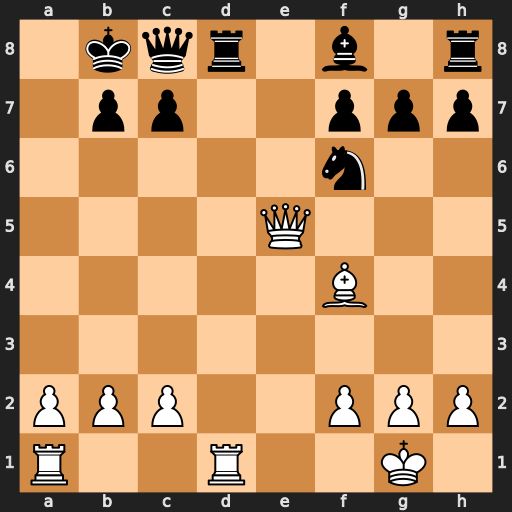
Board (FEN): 1kqr1b1r/1pp2ppp/5n2/4Q3/5B2/8/PPP2PPP/R2R2K1
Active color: w
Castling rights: -
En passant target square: -
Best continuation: Qxc7+ Qxc7 Rxd8+ Ka7 Bxc7